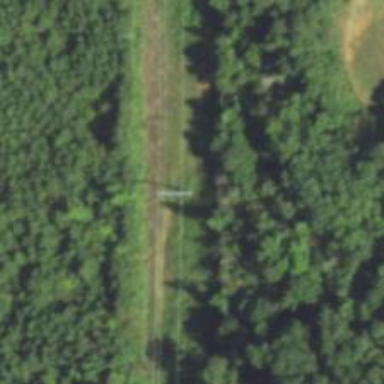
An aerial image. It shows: Power pole.